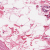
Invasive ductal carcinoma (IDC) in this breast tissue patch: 0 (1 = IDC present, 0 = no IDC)